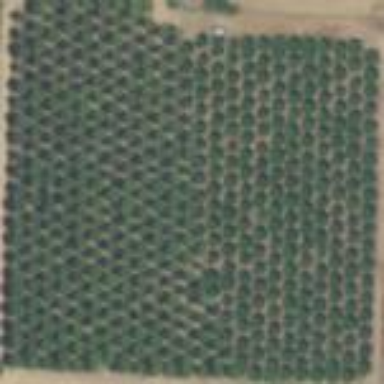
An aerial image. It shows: Orchard.